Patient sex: M
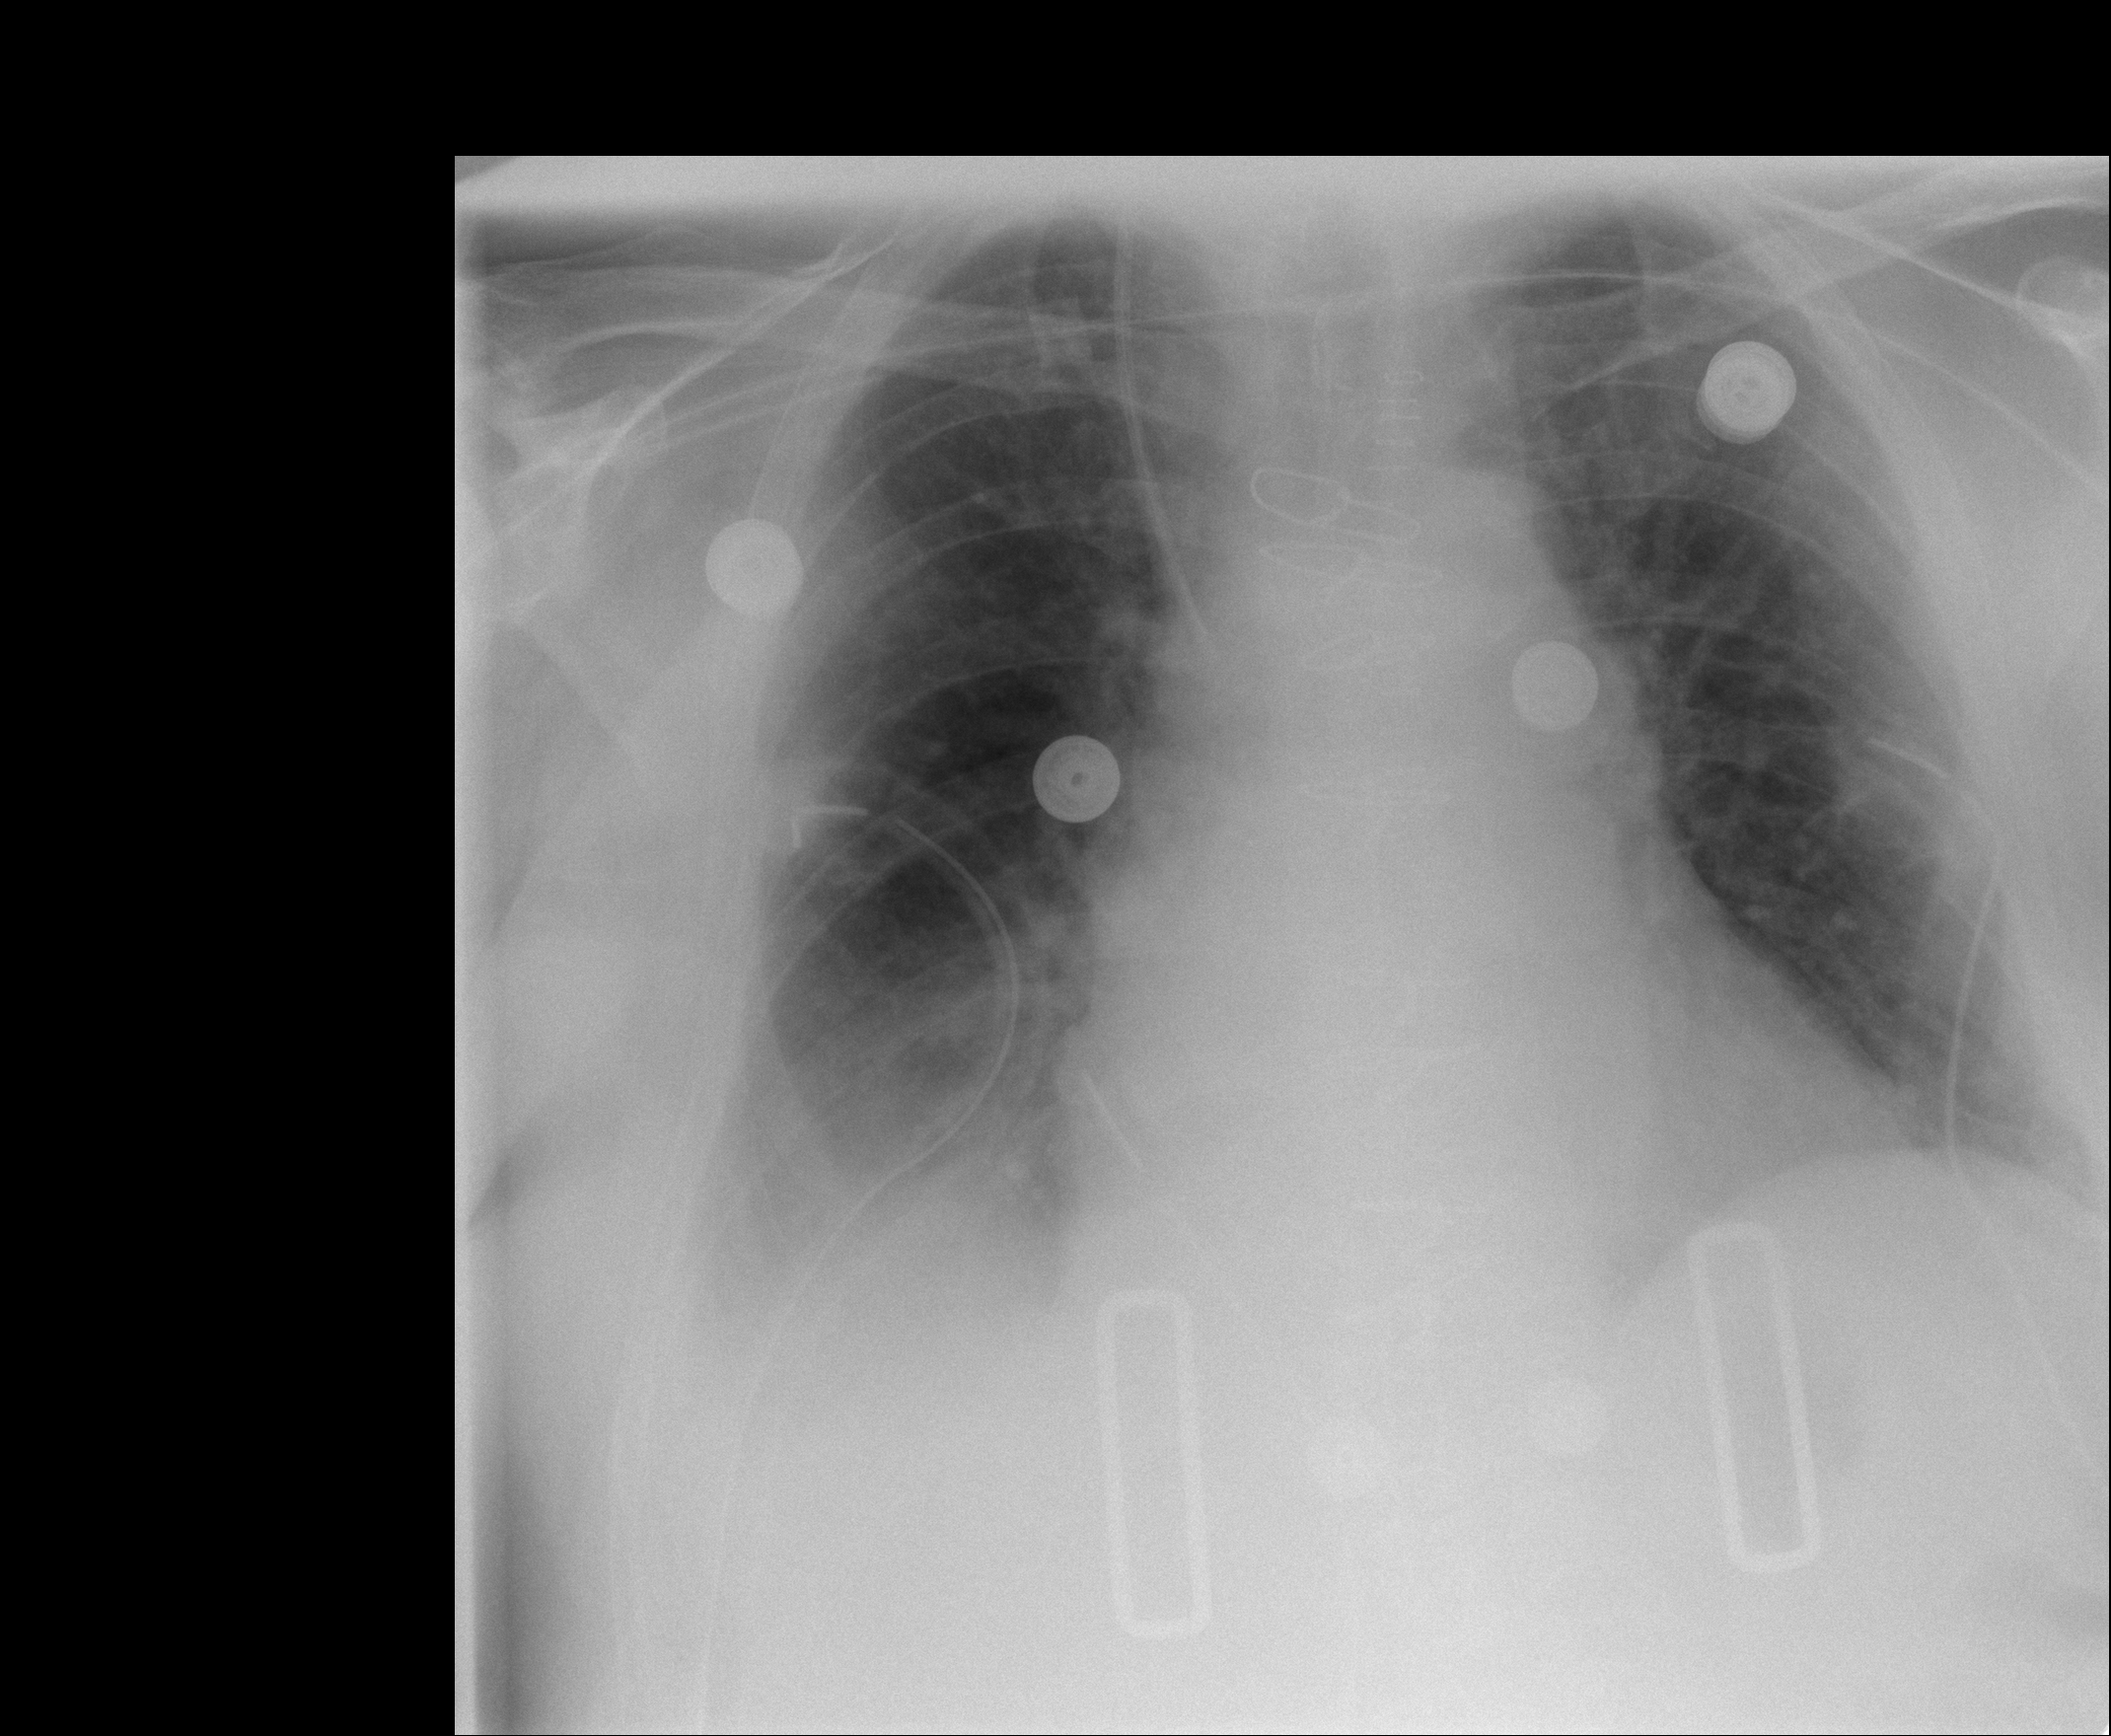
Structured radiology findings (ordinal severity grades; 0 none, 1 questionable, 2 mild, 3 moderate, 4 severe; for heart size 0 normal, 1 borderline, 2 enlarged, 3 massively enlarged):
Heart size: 1
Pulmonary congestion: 1
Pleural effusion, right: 2
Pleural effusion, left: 0
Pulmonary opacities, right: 0
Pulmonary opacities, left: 0
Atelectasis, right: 2
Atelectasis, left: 1